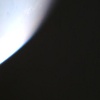
Label: space